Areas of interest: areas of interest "Business Office Building"
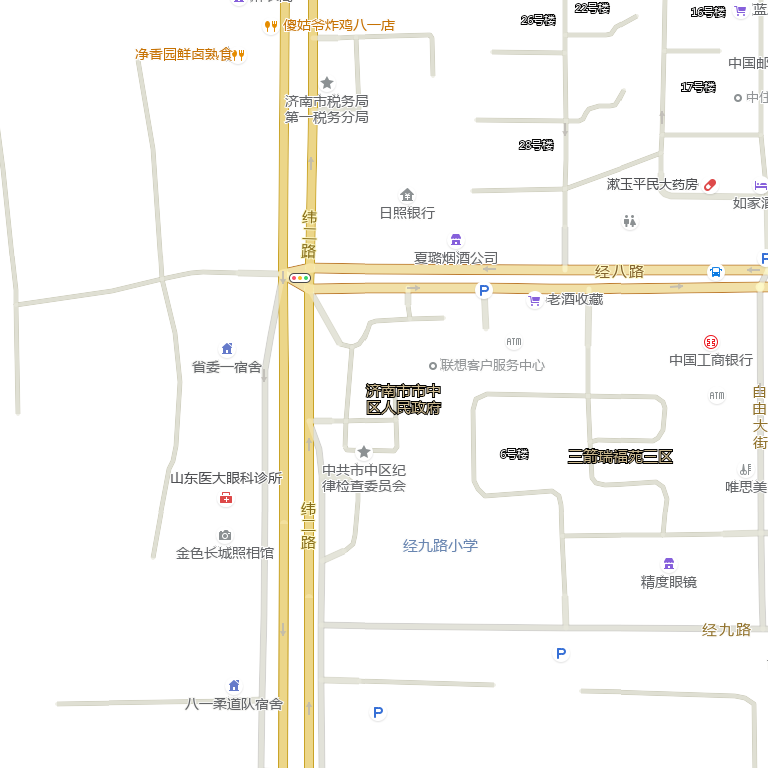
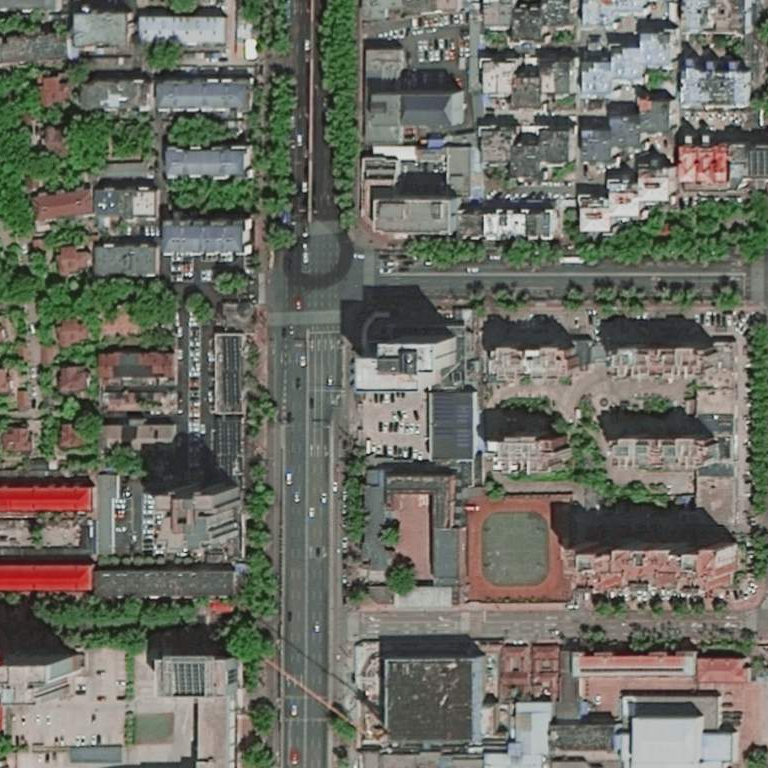